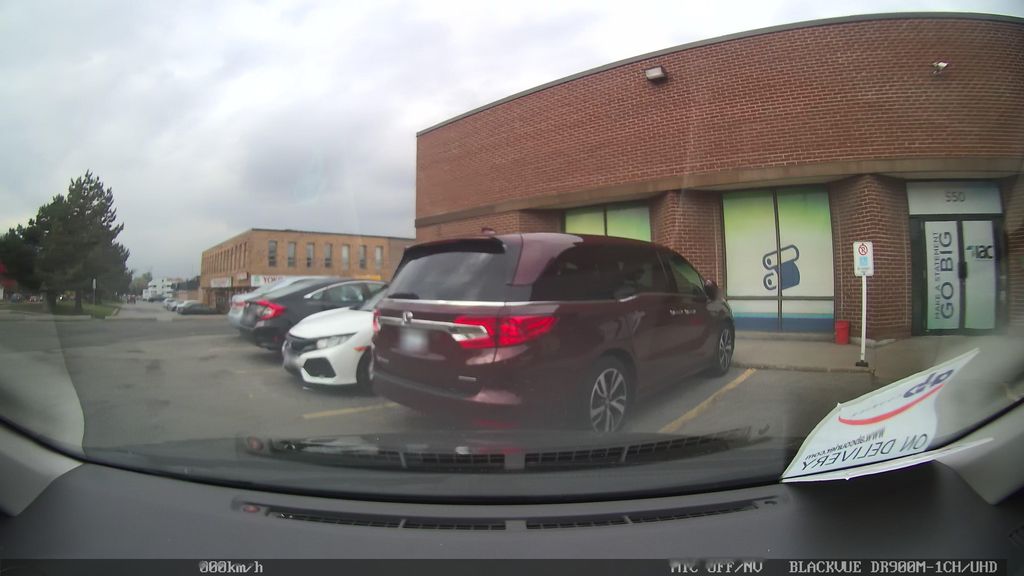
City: toronto